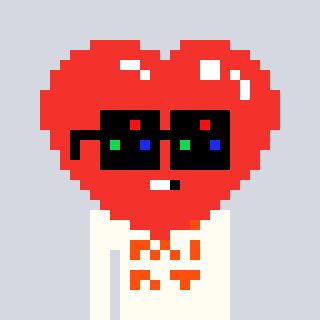
a pixel art character with square black sunglasses, a heart-shaped head and a grayscale-colored body on a cool background